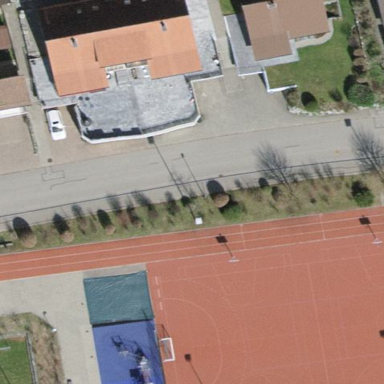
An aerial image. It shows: Athletics track located on leisure land.